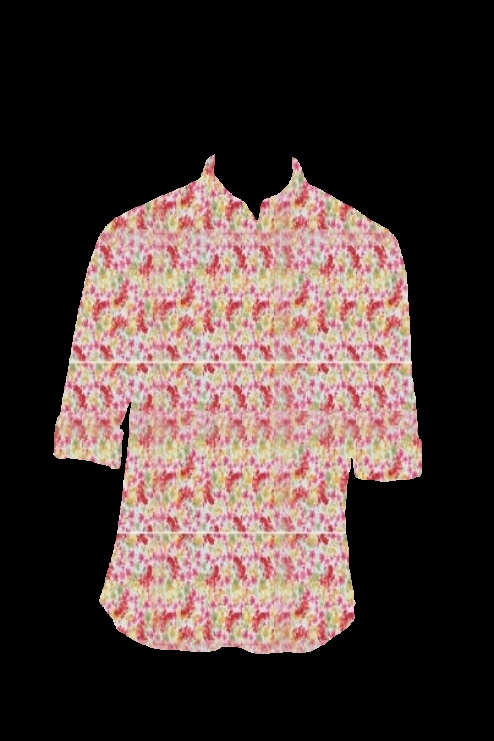
pink multi floral print tee